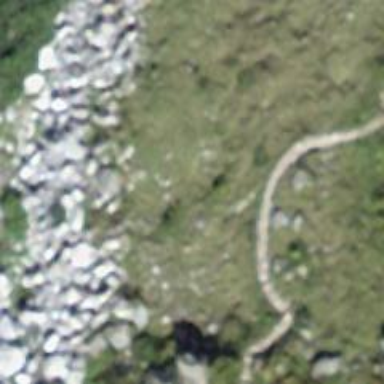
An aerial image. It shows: Path.